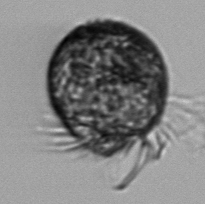
Label: Strombidium_morphotype1